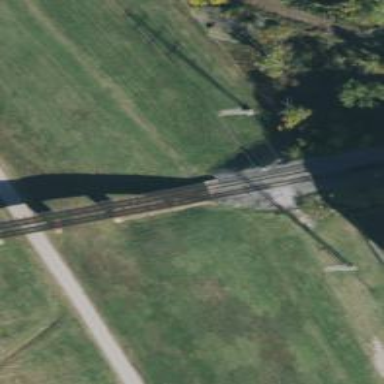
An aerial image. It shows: Crossing for the railway.